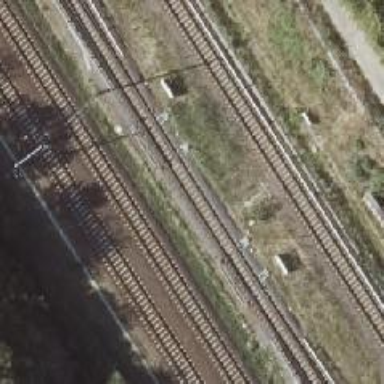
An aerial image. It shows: Railway signal.